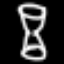
Label: hourglass